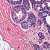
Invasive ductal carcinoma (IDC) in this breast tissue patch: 0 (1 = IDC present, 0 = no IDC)